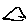
Label: triangle